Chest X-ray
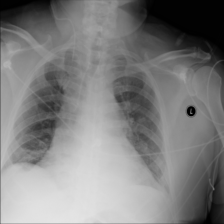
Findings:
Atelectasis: negative
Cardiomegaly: negative
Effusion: negative
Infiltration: negative
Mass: negative
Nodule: negative
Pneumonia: negative
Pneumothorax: negative
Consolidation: negative
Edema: negative
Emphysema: negative
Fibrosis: negative
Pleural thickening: negative
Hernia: negative